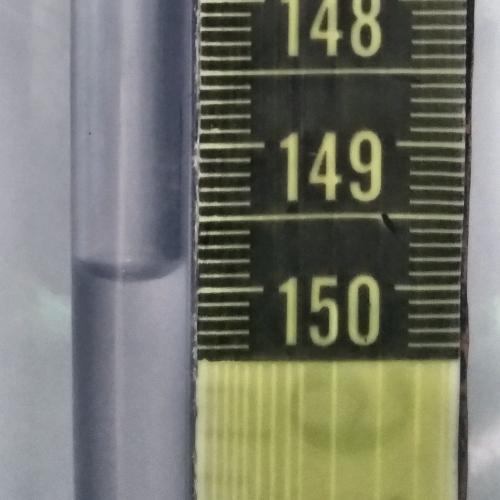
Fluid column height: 149.9 cm